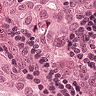
Metastatic tissue present: yes